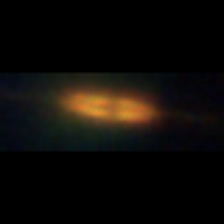
Taxon: Pennate
Group: Diatoms